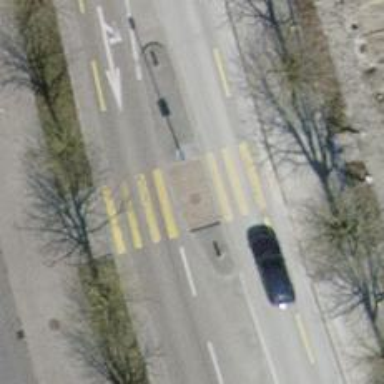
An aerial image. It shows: Residential road with asphalt surface. There is cycle lane on the left side.